Question: I have a select box in which it is very important that the background for each option has a specific color. The problem is that the select box is clicked, the selected option appears blue (same as the selected text color).
I've tried using a lot of selectors (:active, :focus, ::selection, [selected]) and I cannot find the way to change this behaviour. Any idea?
I guess this can be done with js, but there must be a CSS selector that works, right?

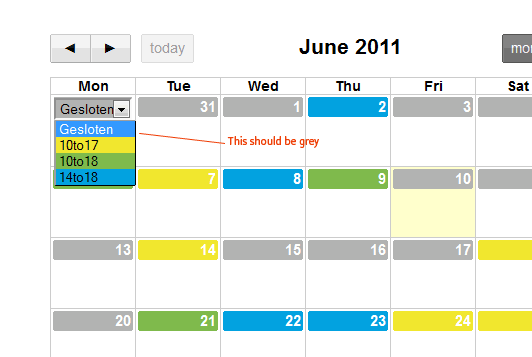
Answer: Unfortunately, no, there isn't a dynamic CSS pseudo-class that changes selection depending on which 'option' is selected. 'option[selected]' only matches whichever 'option's have the 'selected' attribute .